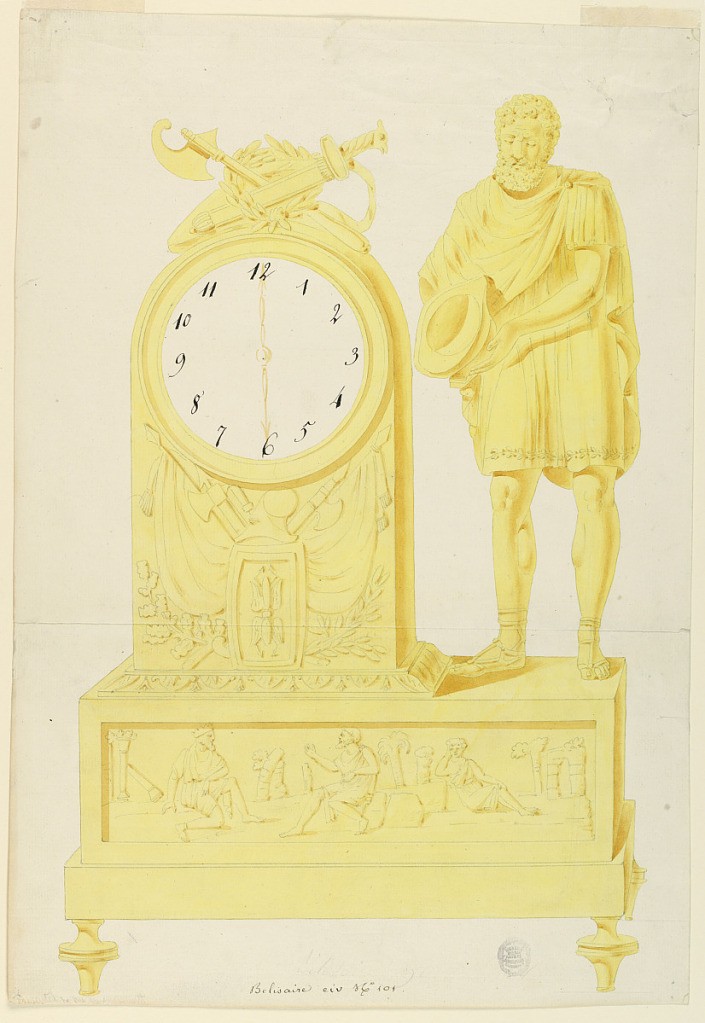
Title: Design for Clock
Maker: Lefebvre Manufactory, Tournai
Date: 1800–1825
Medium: Graphite, pen and black ink, brush and yellow, red-brown watercolor on cream laid paper
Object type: Drawing
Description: Base of clock supported by tapered legs. Scene depicted on front horizontal panel is of a bearded man speaking to a seated crowned man; a woman at right. Above, at left, clock case decorated with arms on front of case and on top. At right stands a classical warrior, his helmet in his hands.

Inscriptions:
Below, graphite: Belisaire [faintly written];
pen and brown ink: Belisaire eiv No. 101

Lowe right: Cooper Union stamp #457D